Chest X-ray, PA view. Patient: 62 years old, sex M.
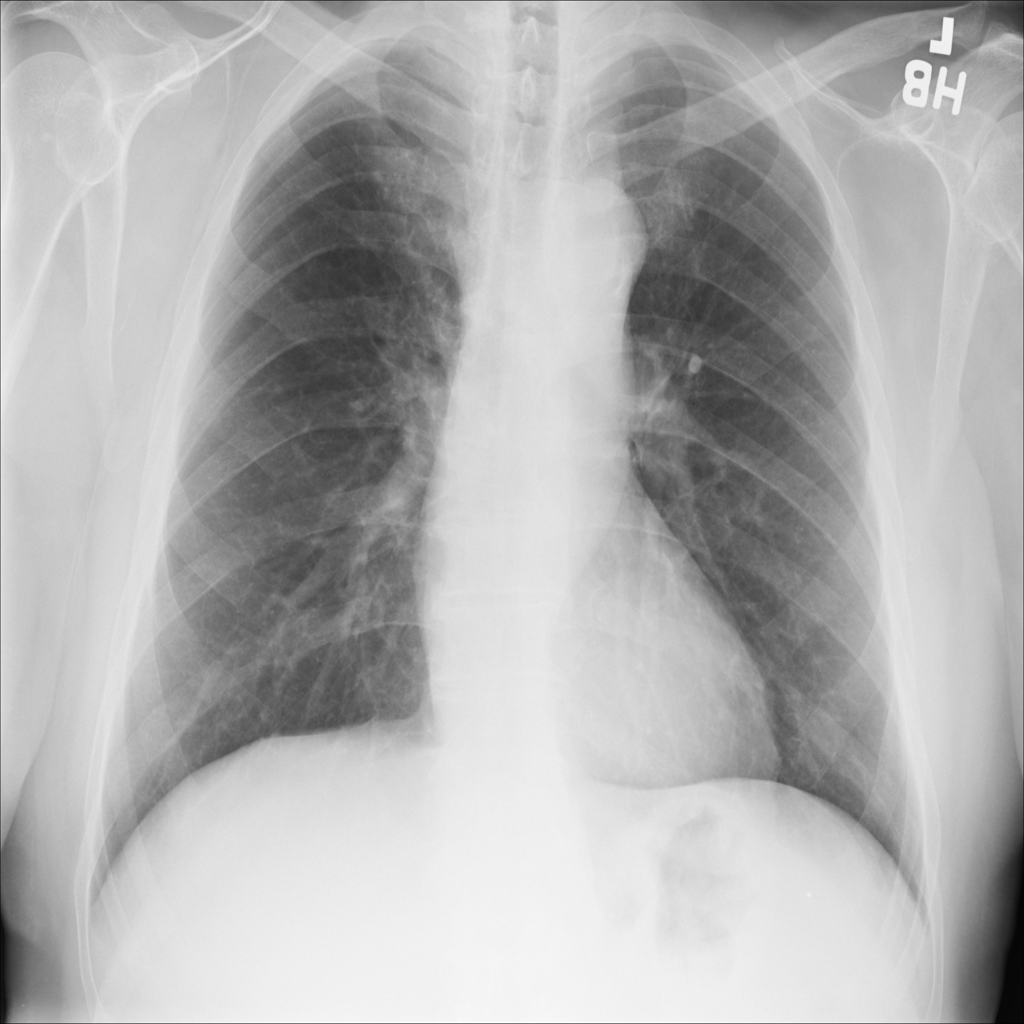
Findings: No Finding